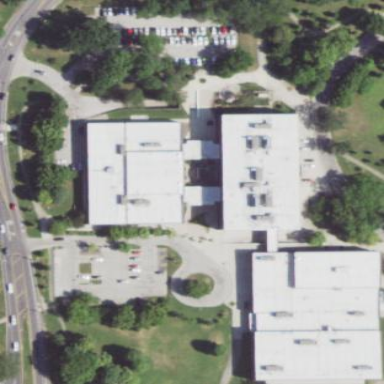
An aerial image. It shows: School.